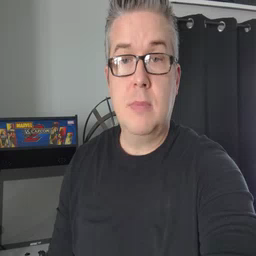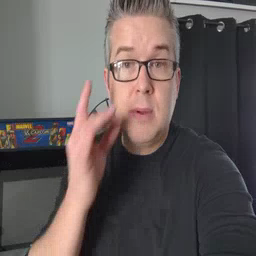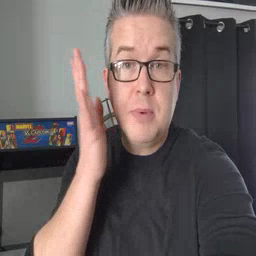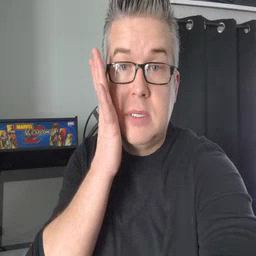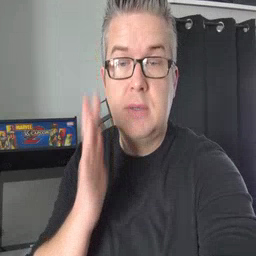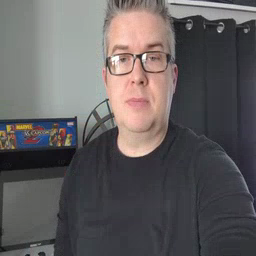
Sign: bee